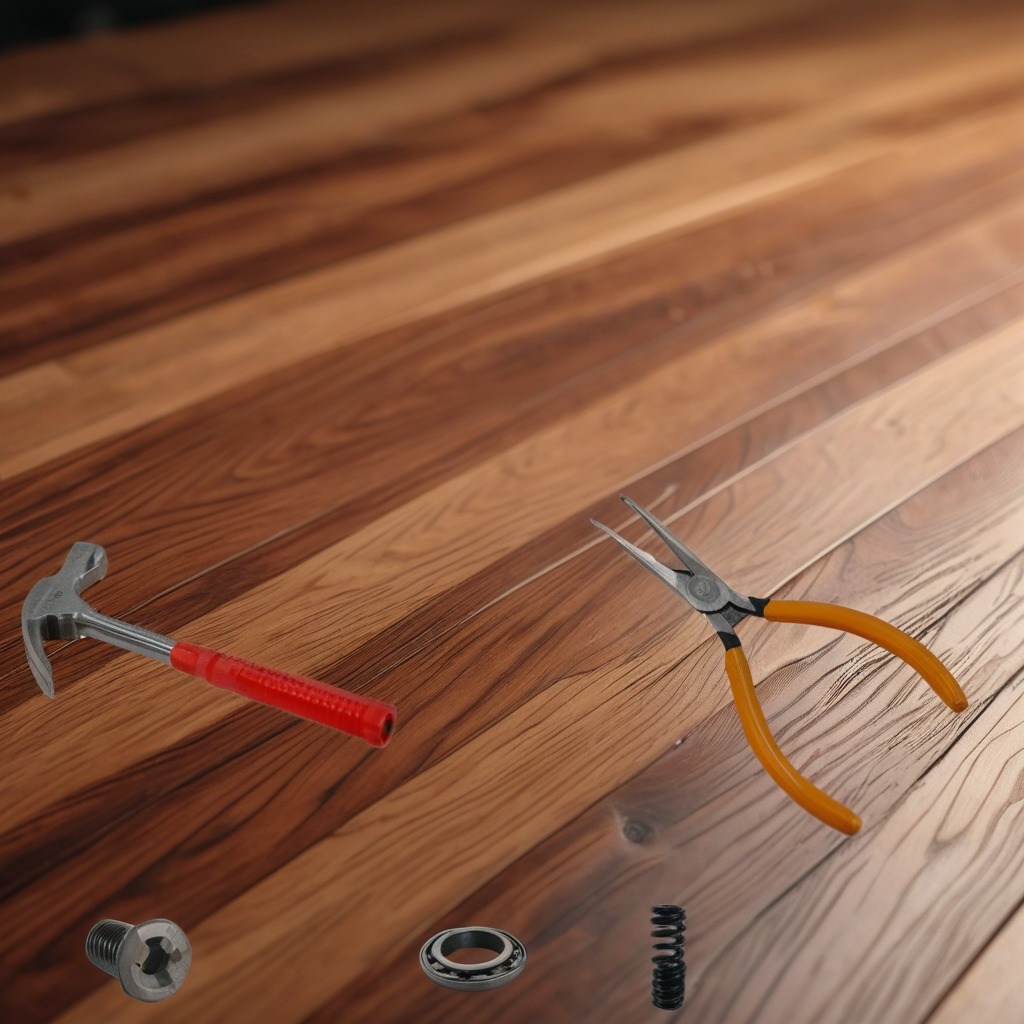
A metal ball bearing, a hammer, a metal machine screw, a pair of pliers, and a coiled metal spring are lying on a wooden table in a carpentry studio.